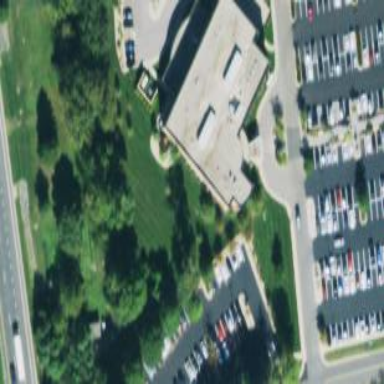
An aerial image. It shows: Commercial building.